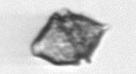
Label: Kryptoperidinium_triquetrum